Question: I have a 'gridView' I've created from an online example/tutorial and I'm trying to figure out how to change the behavior when a new item is dragged over a previously existing item in the 'GridView'. Currently when a new item is dragged over the 'gridView' it removes the current icon in place (leaving it with the red empty square [icon.png is a grid of empty squares the code uses as a background image])
I've poured through the example's source quite a few times and I can't figure out how to change the behavior of what happens when one item is dragged over the other
## Screenshot:

## Source code:
<URL>
P.S.
I believe the issue may be in either the DragView or DropTarget class. (feel free to download the entire project - I've made the entire thing available for an easy download)
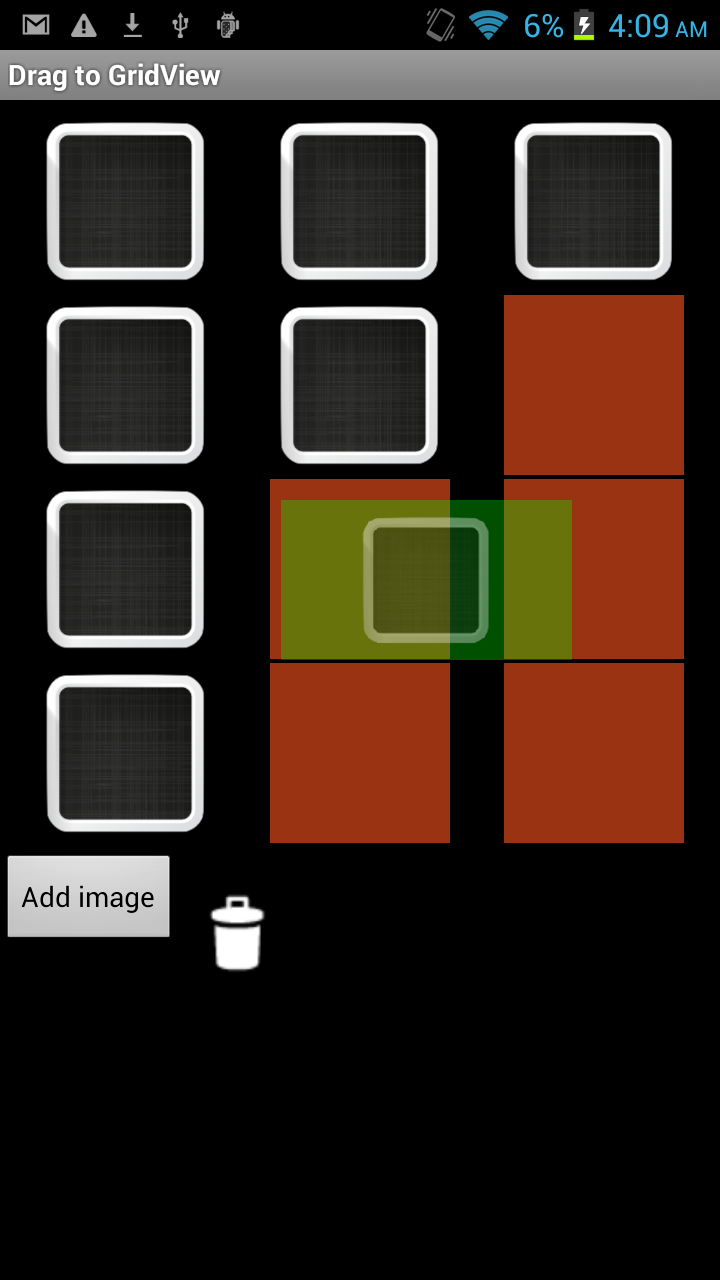
Answer: Look at methods onDragEnter and onDragExit in ImageCell. Those two methods are the ones called as your finger passes over a cell on the grid. They set the background of the image view.
onDragEnter:
int bg = mEmpty ? R.color.cell_empty_hover : R.color.cell_filled_hover;
setBackgroundResource (bg);
onDragExit:
int bg = mEmpty ? R.color.cell_empty : R.color.cell_filled;
setBackgroundResource (bg);
The color definitions are in mycolor.xml.
Reference: <URL>